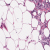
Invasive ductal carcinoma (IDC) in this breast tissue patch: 0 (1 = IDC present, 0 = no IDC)